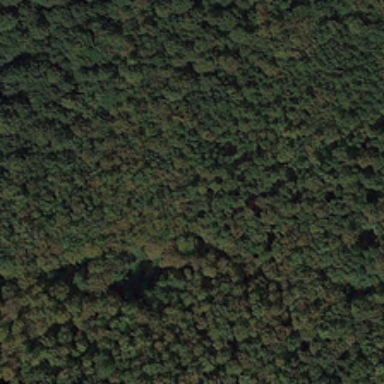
This piece of the forest is yellow green and dense .